RGB frame:
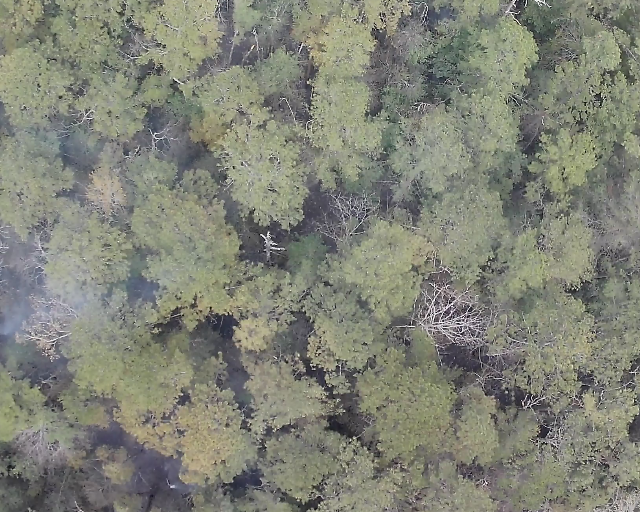
Thermal frame:
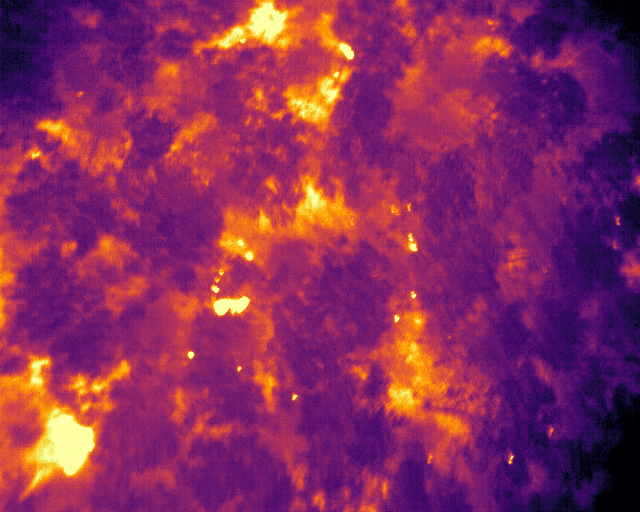
Captured: 2026-02-26 03:07:21
Pixels at or above 80 °C: 182 (fraction of frame: 0.0005554)